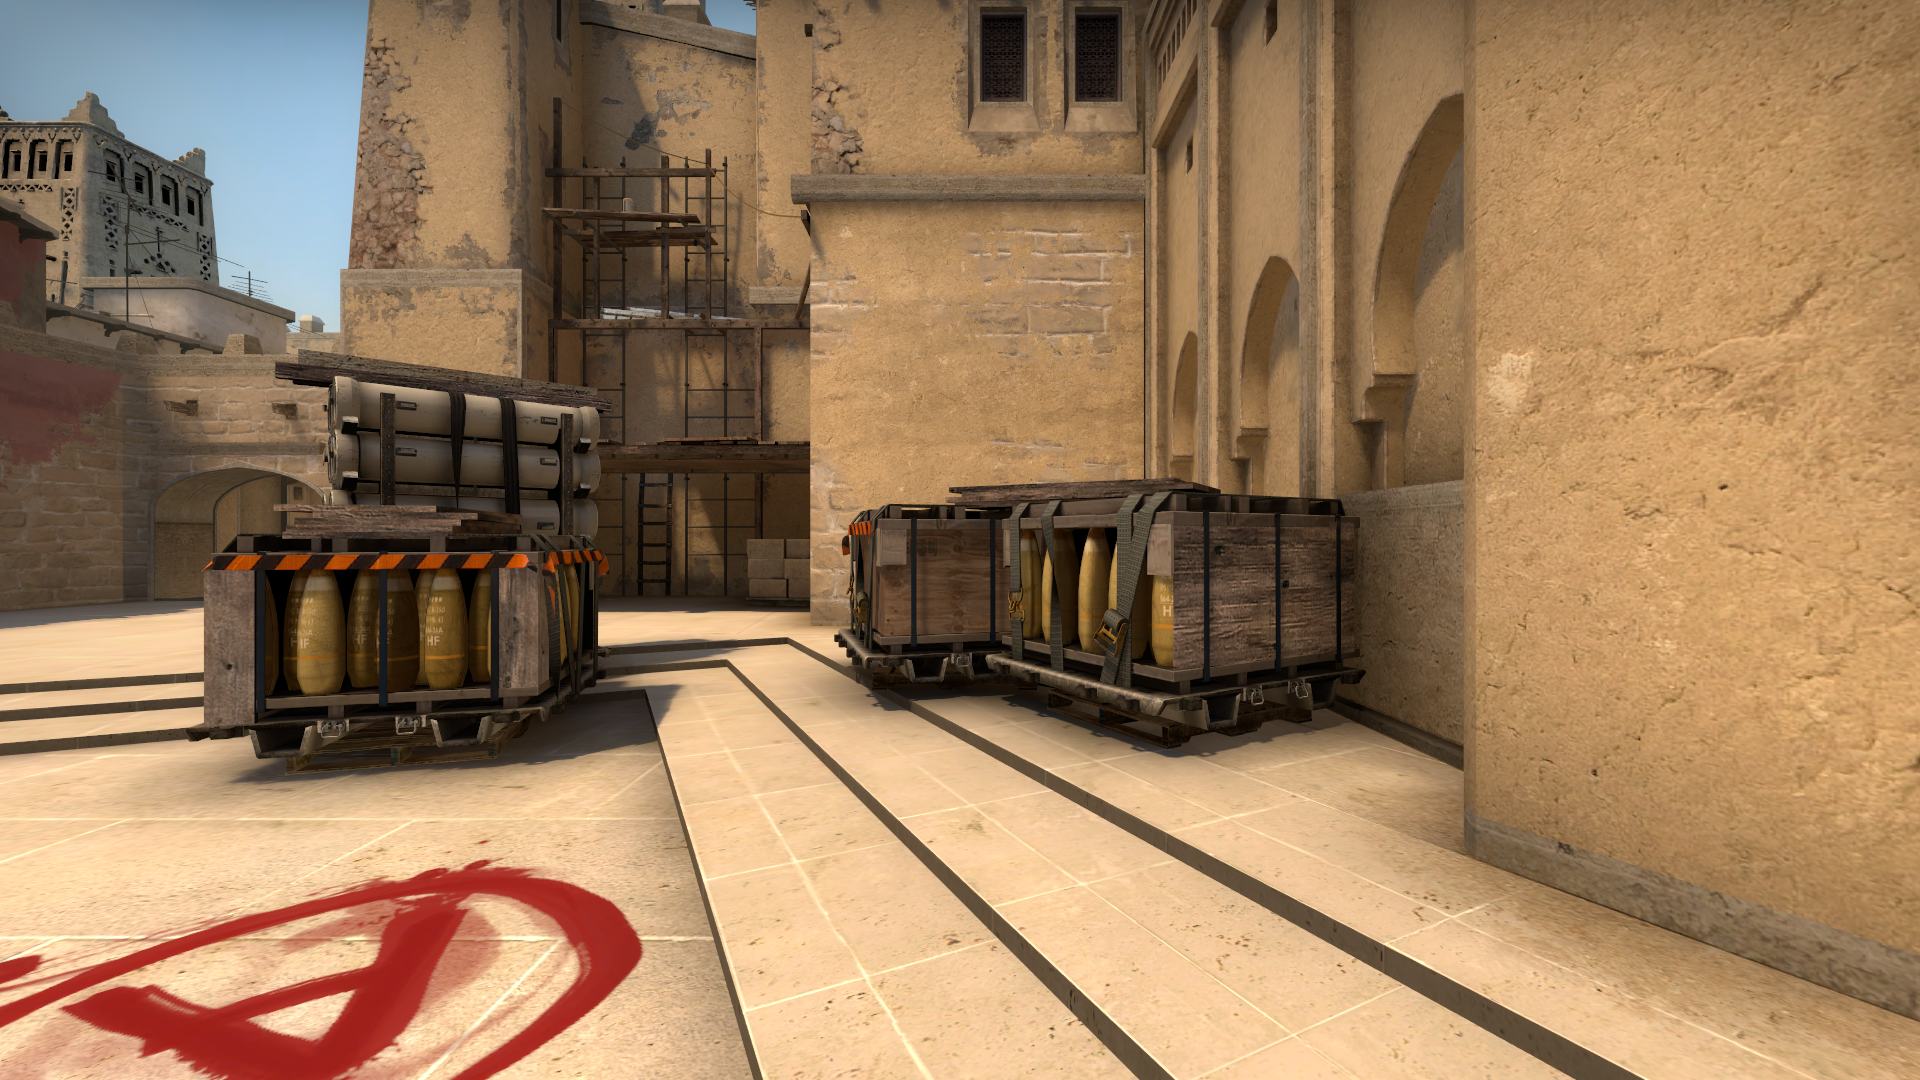
Map: de_mirage